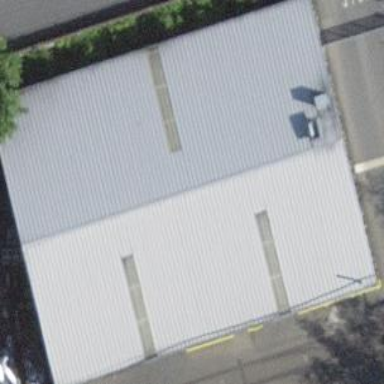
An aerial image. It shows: Warehouse.